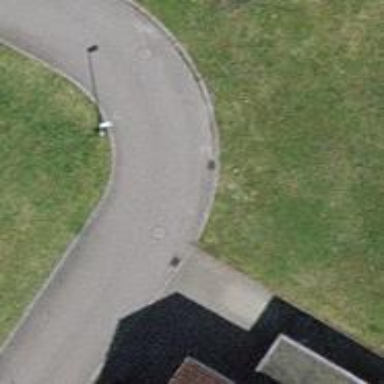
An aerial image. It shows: Living street.